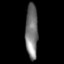
Tissue: lung
Cell type: Endothelial cells
Senescence score: 0.6701
Nuclear area (px): 667
Mean DAPI intensity: 118.282